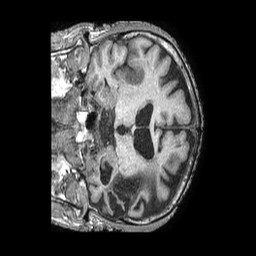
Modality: T1w
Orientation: coronal
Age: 61
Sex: male
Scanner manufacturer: philips
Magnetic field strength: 1.5 T
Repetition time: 0.007582 s
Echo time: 0.003475 s